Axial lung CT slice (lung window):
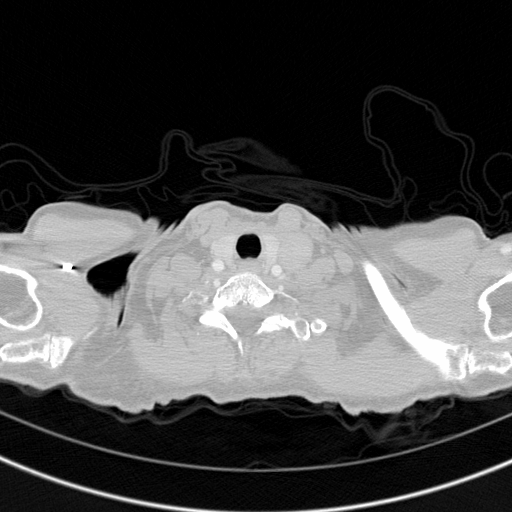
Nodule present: no